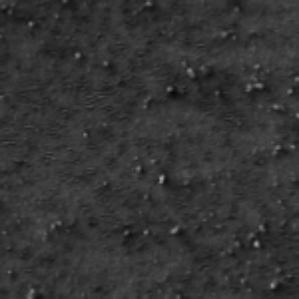
Label: frost